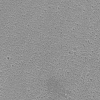
Atmospheric dust classification: not_dusty